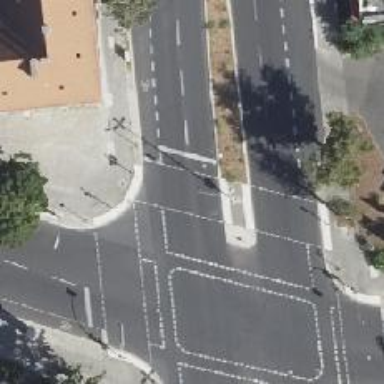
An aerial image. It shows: Crossing with traffic signals.